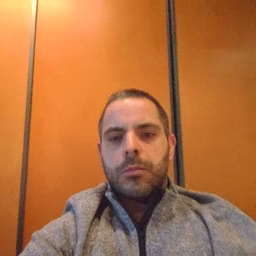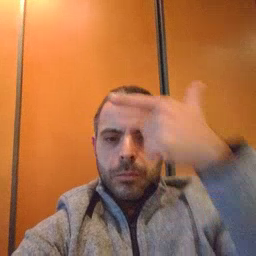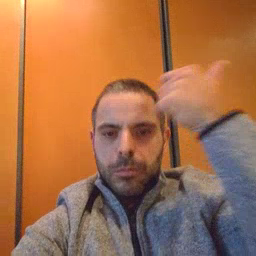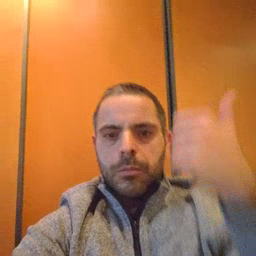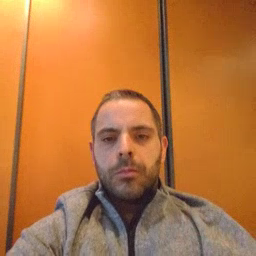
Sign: because